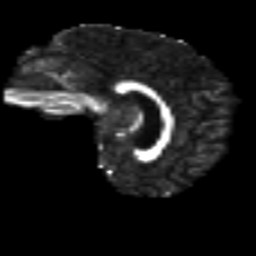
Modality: FA
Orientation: sagittal
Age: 34
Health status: ill
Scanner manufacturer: philips
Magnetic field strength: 3 T
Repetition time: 9 s
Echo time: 0.127 s